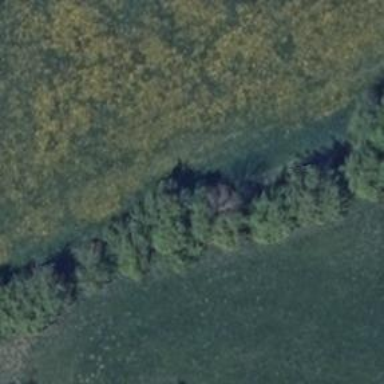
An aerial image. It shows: Row of trees in natural setting.